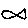
Label: fish